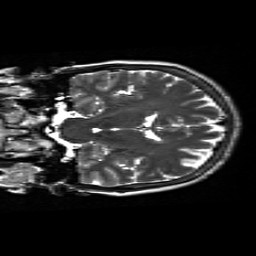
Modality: T2w
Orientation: coronal
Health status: ill
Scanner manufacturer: siemens
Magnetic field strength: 3 T
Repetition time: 5.25 s
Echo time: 0.093 s